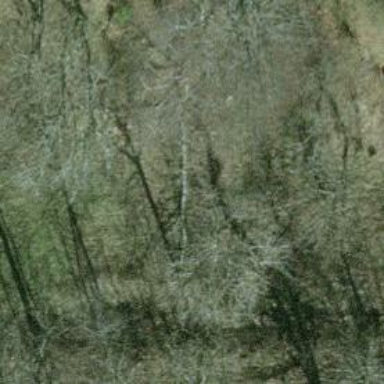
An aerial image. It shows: Single tag "natural: tree."